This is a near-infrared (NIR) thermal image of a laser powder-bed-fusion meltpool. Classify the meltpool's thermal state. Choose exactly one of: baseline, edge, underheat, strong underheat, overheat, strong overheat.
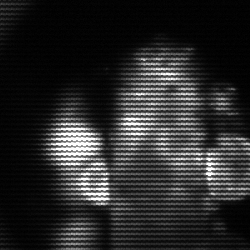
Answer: strong underheat